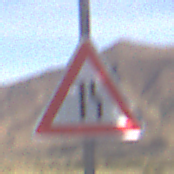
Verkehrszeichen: EinseitigVerengteFahrbahnRechts
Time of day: MorningAfternoon
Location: Outdoor (Nature)
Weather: PartlyCloudy
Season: NotSpecified
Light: Natural